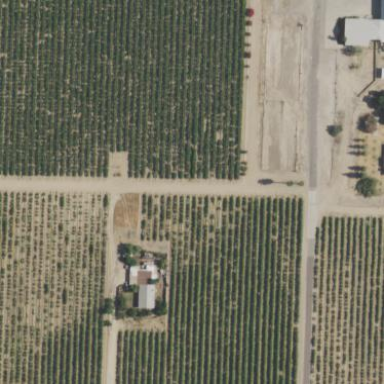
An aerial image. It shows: Vineyard growing grapes.